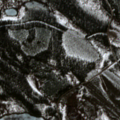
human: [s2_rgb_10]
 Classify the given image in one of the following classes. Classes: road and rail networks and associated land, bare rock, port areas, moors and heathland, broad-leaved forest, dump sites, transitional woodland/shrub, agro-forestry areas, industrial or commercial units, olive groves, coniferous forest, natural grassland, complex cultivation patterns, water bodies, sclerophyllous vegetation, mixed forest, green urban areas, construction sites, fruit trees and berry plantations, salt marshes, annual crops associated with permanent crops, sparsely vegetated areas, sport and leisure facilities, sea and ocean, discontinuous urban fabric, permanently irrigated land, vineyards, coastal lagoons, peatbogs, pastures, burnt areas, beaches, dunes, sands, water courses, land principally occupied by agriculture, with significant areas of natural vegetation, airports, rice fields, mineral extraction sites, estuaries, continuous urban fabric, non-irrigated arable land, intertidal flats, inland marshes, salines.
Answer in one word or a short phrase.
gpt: coniferous forest, transitional woodland/shrub, water bodies